Interaction volume radius: 5 \u00c5
Interaction volume height: 15 \u00c5
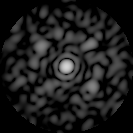
Disorder parameter: 0.6845